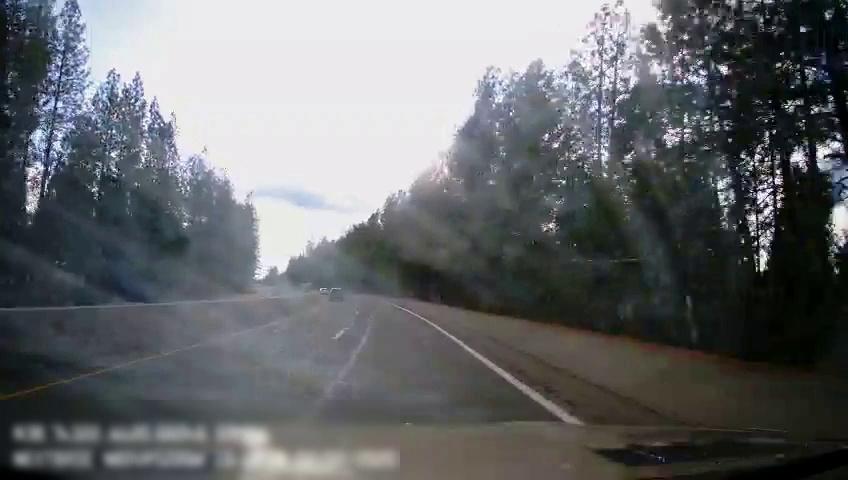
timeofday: Day
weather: Sunny
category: Drivable Space
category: Vehicles | SUV
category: Lanes | Alternate Lane
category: Lanes | Current Lane
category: Lanes | Alternate Lane